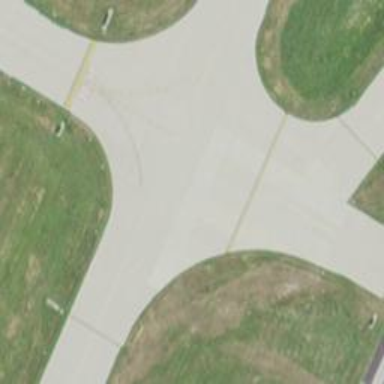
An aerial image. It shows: Image of taxiway at airport.